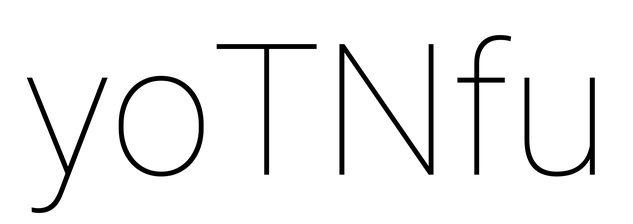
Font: Roboto_Thin